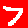
Digit: 7